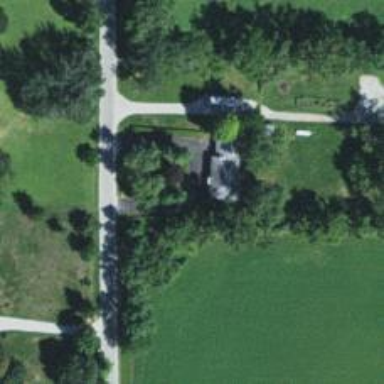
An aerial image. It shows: Driveway.